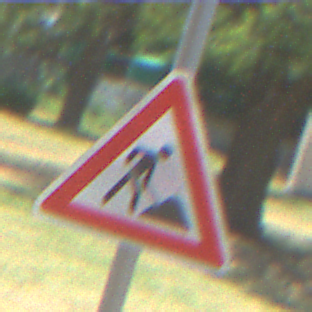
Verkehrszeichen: Arbeitsstelle
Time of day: Midday
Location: Outdoor (Nature)
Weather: Clear
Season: NotSpecified
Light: Natural